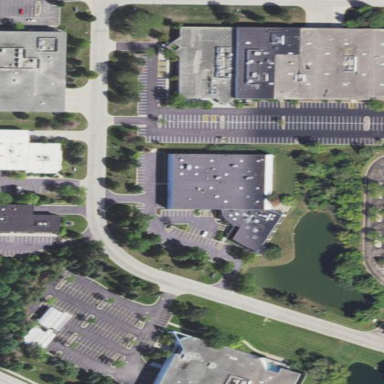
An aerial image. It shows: Commercial building.